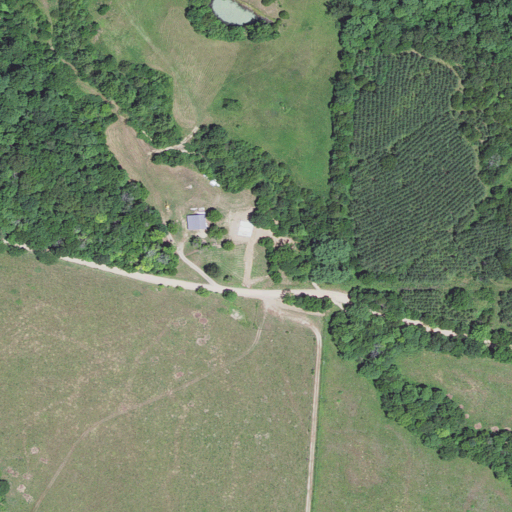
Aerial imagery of valley in Missouri named Hawk Hollow containing pasture, deciduous forest, mixed forest, open development, and evergreen forest